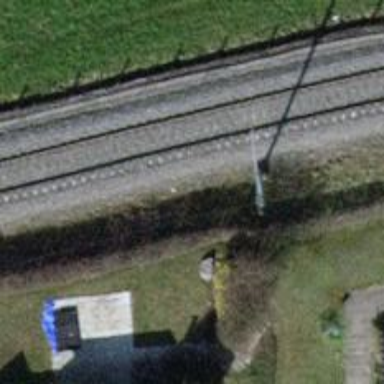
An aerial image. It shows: Single-track electrified railway with contact line.